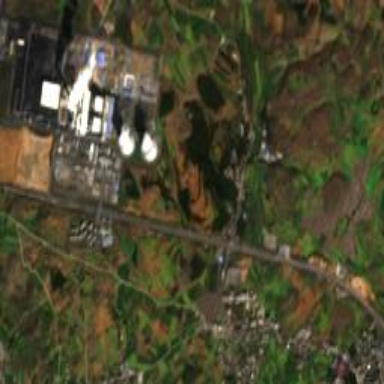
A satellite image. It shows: Industrial area with coal power plant.